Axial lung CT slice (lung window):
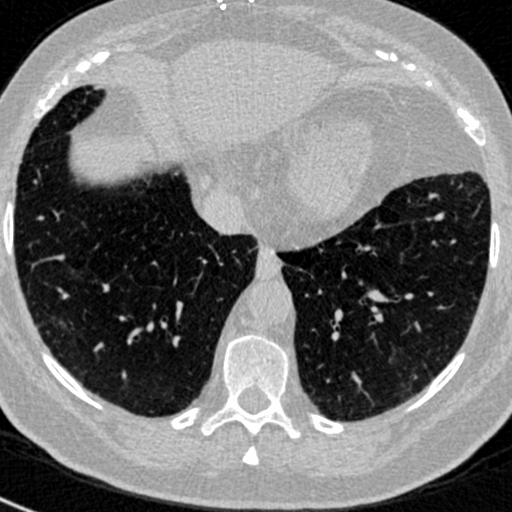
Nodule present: no